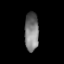
Tissue: lung
Cell type: T cells
Senescence score: 0.2229
Nuclear area (px): 533
Mean DAPI intensity: 122.889